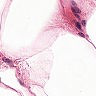
Metastatic tissue present: no